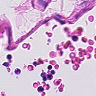
Metastatic tissue present: no